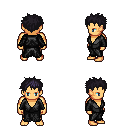
a pixel art fantasy rpg character, male body template, human, tanned skin, gray robe, gold greaves, raven bedhead hairstyle, four views (front, back, left, right), 2x2 character sprite sheet, small pixel art, hard edges, no anti-aliasing